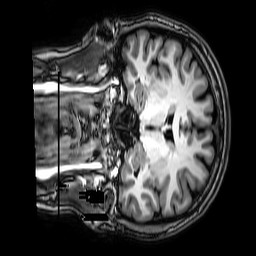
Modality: T1w
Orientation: coronal
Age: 30
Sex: female
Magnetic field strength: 3 T
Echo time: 0.0038 s